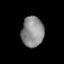
Tissue: lung
Cell type: Endothelial cells
Senescence score: 0.5402
Nuclear area (px): 659
Mean DAPI intensity: 140.572